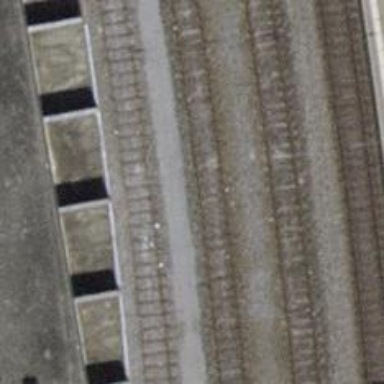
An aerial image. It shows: Rail siding with electrified contact lines.